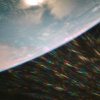
Label: sunburn